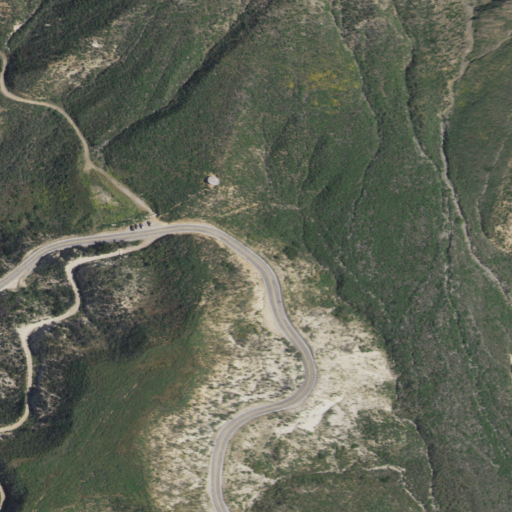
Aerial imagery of gap in California named Dillon Divide containing shrub, grassland, open development, and low intensity development